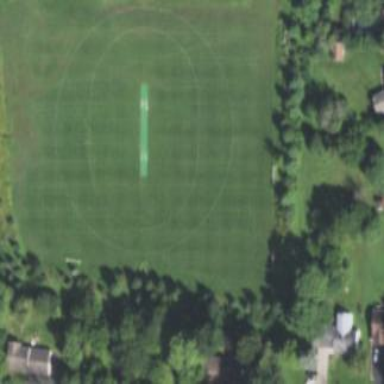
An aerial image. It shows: Cricket pitch for leisure and sport activities.